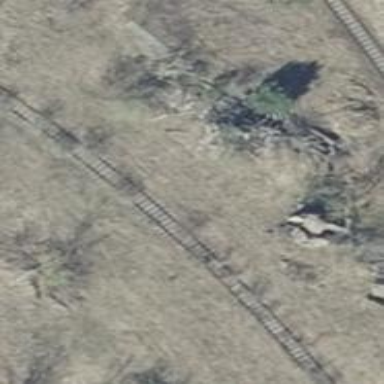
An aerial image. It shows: Abandoned railway yard.